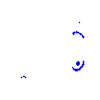
Particle: proton